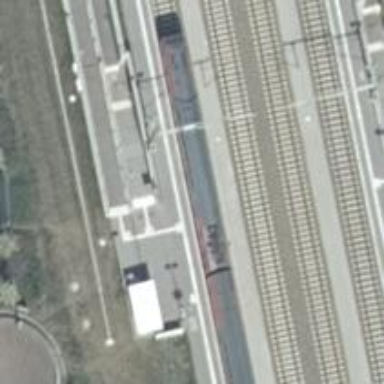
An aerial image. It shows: Platform edge at railway station.